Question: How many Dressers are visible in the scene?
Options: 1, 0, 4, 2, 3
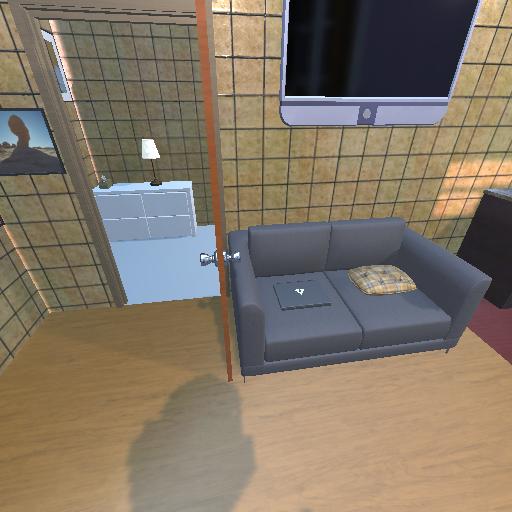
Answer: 1